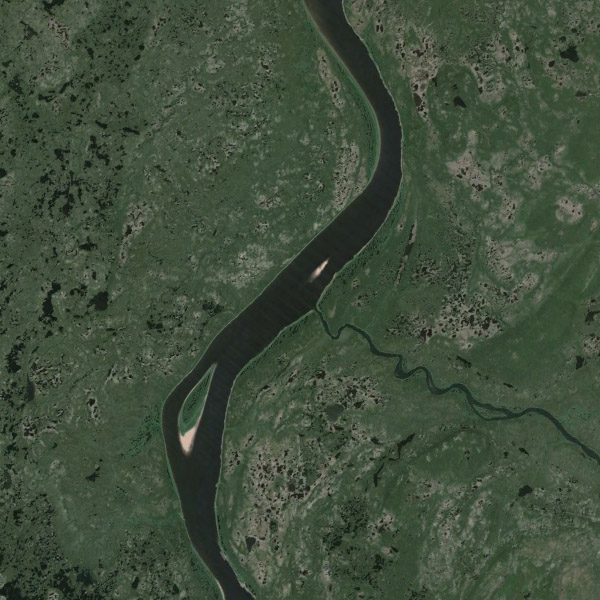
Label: River